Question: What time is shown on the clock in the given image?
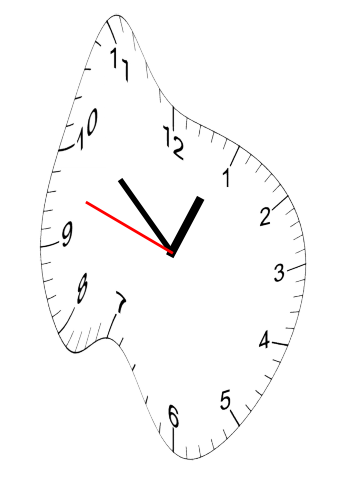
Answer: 12:51:48